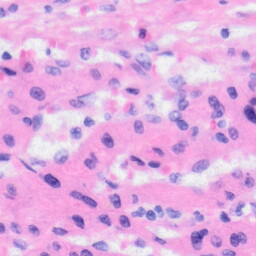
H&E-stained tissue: Liver